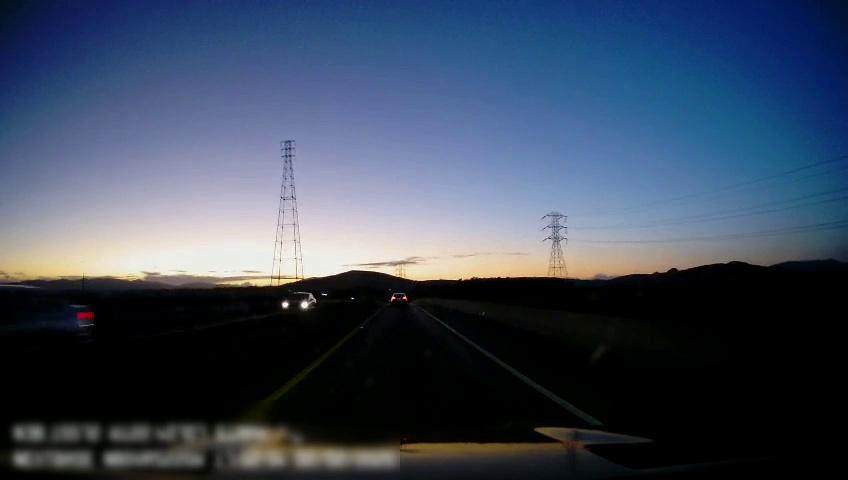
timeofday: Dusk/Dawn/Twilight
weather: Sunny
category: Drivable Space
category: Vehicles | Car
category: Vehicles | Car
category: Vehicles | SUV
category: Lanes | Current Lane
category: Lanes | Current Lane